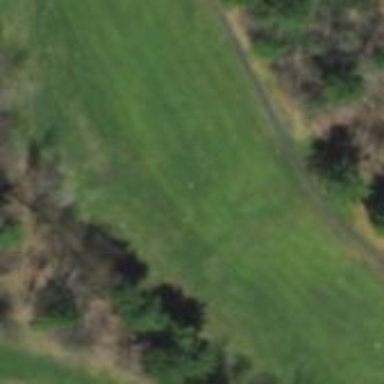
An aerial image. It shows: Rough grassy area used for golf.